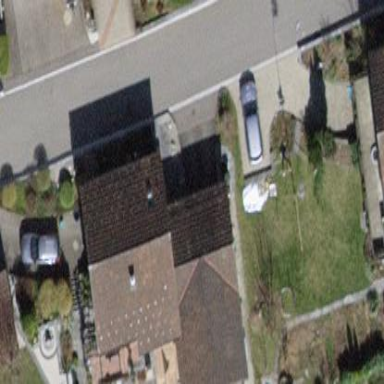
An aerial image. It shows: Detached building with gabled roof.